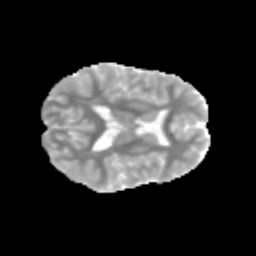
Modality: MD
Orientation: axial
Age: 12
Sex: female
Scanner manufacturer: siemens
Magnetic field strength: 3 T
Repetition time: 3.8 s
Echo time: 0.07 s